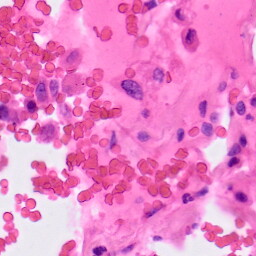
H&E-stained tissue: Lung